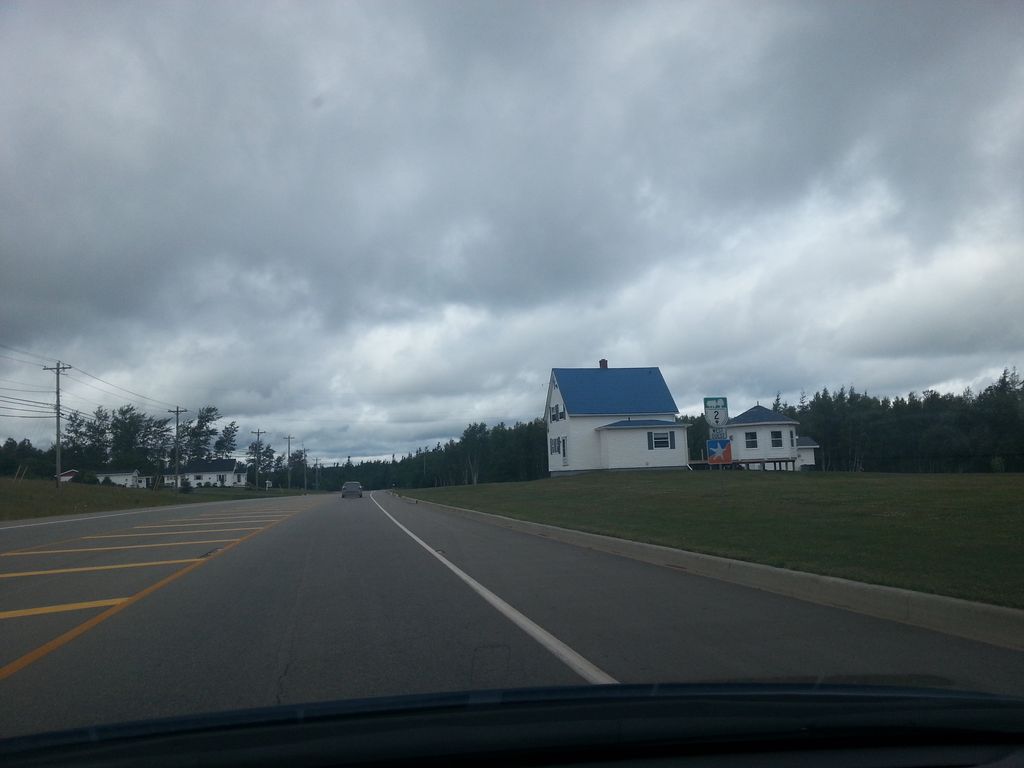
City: charlottetown